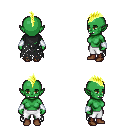
a pixel art fantasy rpg character, female body template, orc, green skin, black tattered cape, white pants, gold mohawk hairstyle, white cloth bracers, brown shoes, four views (front, back, left, right), 2x2 character sprite sheet, small pixel art, hard edges, no anti-aliasing